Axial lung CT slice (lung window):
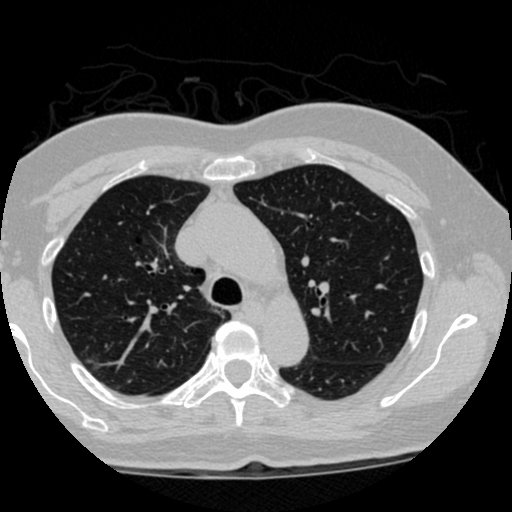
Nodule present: yes
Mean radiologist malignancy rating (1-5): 3.333